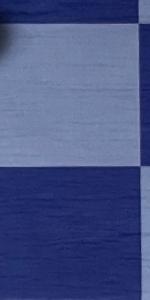
Label: Empty